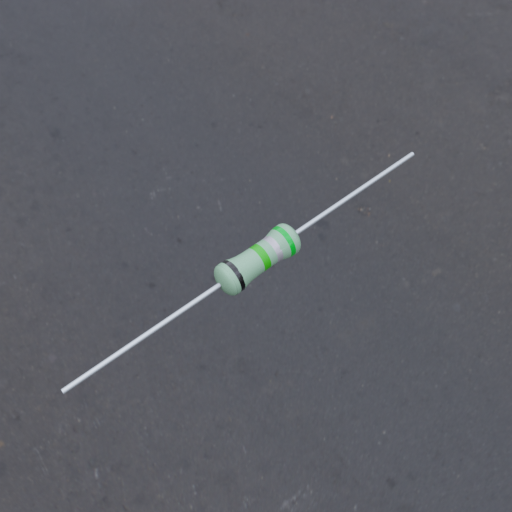
Resistor colour bands (in order): black, green, silver, green